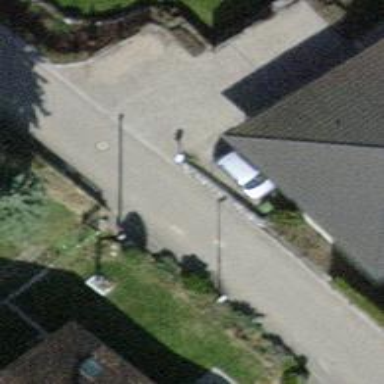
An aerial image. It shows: Power street cabinet.